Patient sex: M
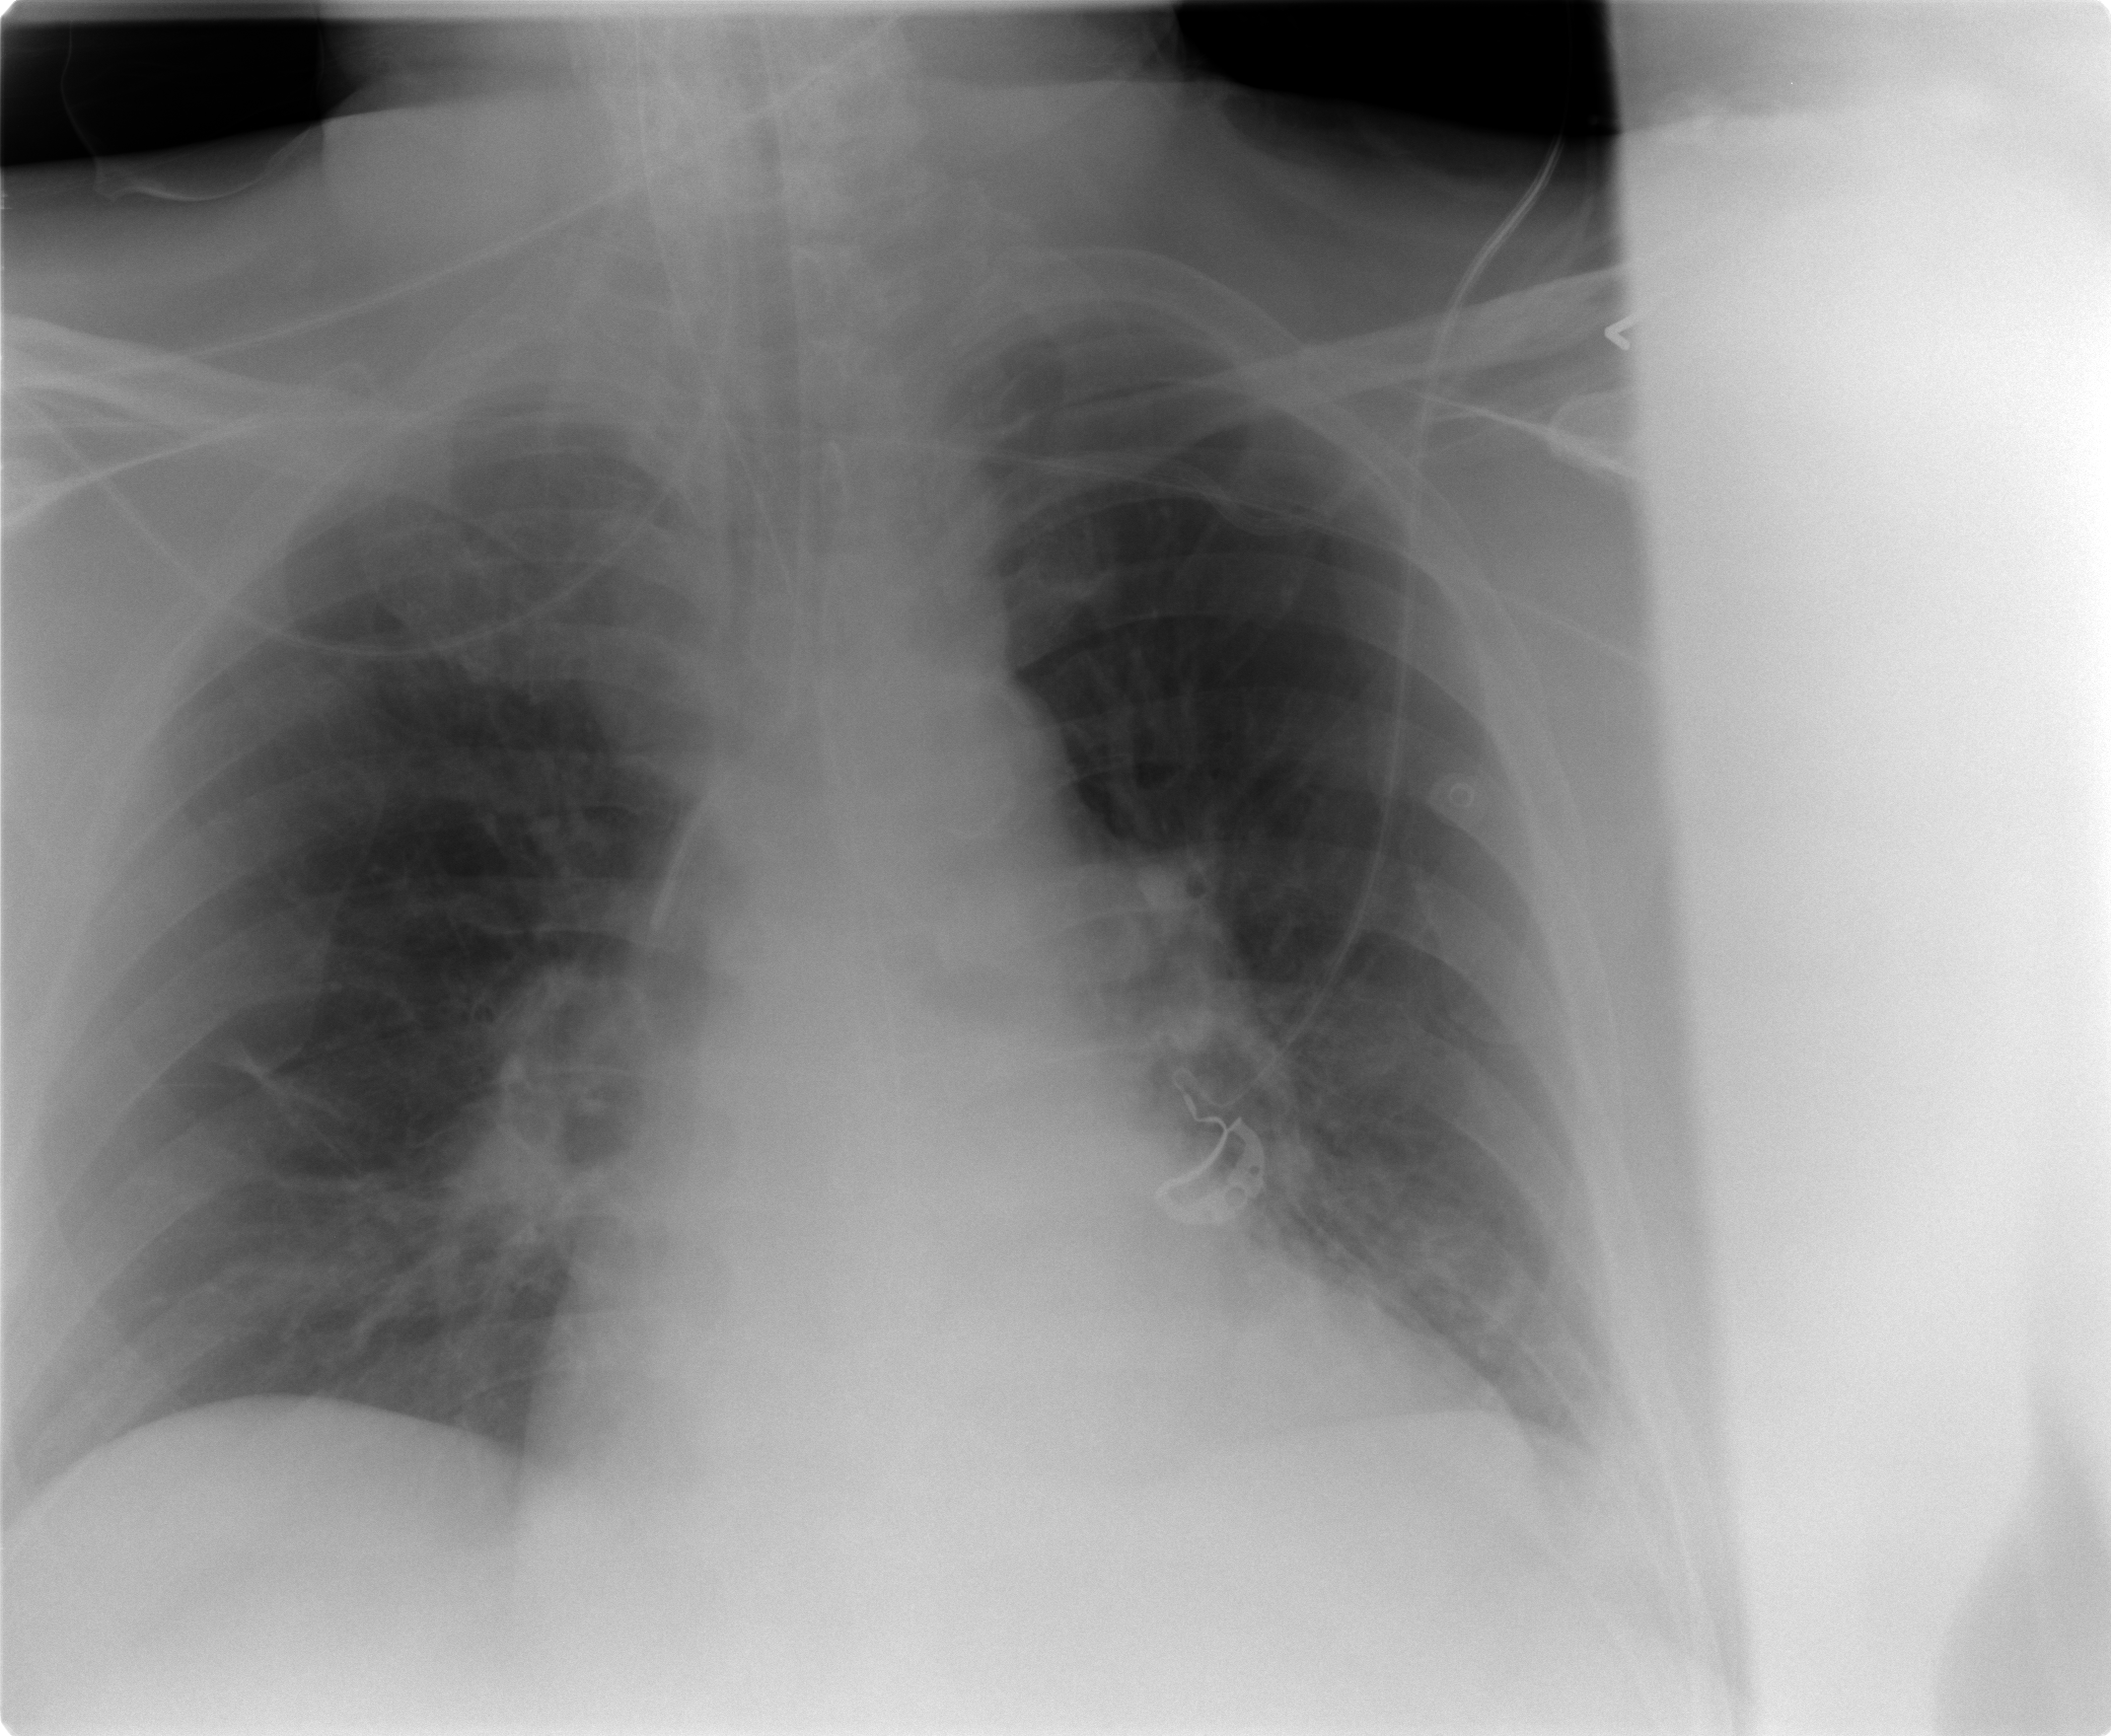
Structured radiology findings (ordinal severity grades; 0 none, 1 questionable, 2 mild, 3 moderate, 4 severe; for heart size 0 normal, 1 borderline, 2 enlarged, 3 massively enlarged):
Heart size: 2
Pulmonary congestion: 1
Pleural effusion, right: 0
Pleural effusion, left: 1
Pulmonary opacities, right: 0
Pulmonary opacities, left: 0
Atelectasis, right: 0
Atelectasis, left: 1